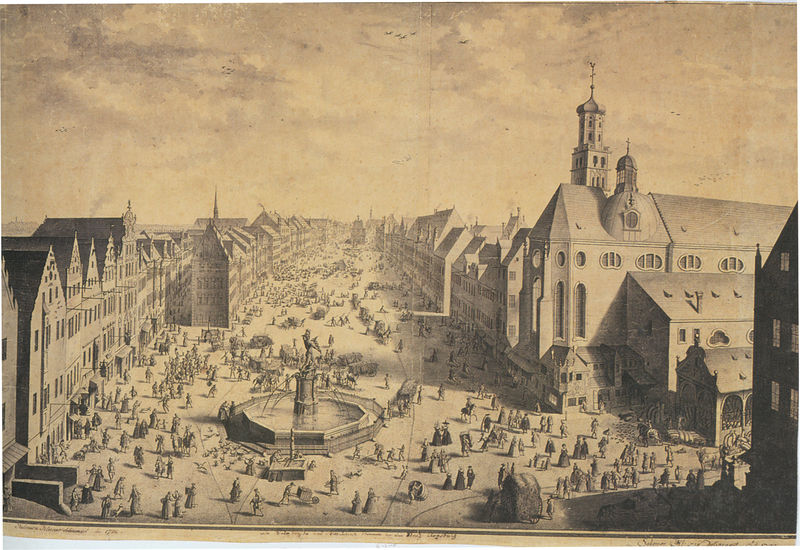
Titel: Ansicht der Maximilianstraße
Künstler: Salomon Kleiner
Institution: Augsburg, Städtische Kunstsammlungen
Schlagwörter: himmel, schatten, wasser, weiß, wolken, frauen, kirchturm, menschen, stadt, fenster, licht, männer, schwarz, skizze, straße, zeichnung, dach, gebäude, haus, leute, malerei, versammlung, architektur, häuser, kirche, blatt, brunnen, karren, pferde, turm, engel, springbrunnen, statue, papier, dorf, dächer, geschäfte, läden, markt, platz, wagen, straßen, bögen, tusche, eckig, türme, kohle, druck, stich, seite, schwarzweiß, text, tinte, kathedrale, mittelalter, fontäne, heuwagen, häuserfront, fasaden, zeuichnung